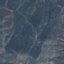
Land use / land cover: HerbaceousVegetation